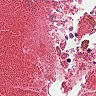
Metastatic tissue present: no